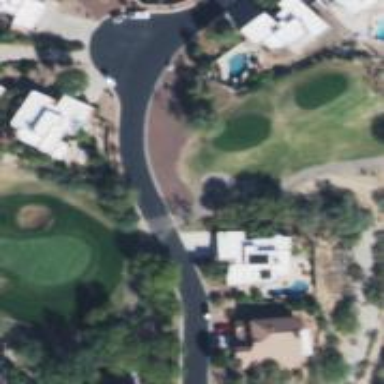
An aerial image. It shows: Golf tee.